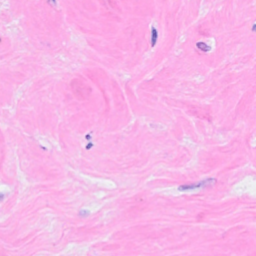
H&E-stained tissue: Breast